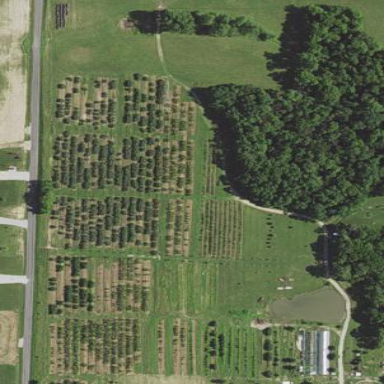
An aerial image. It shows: Orchard.